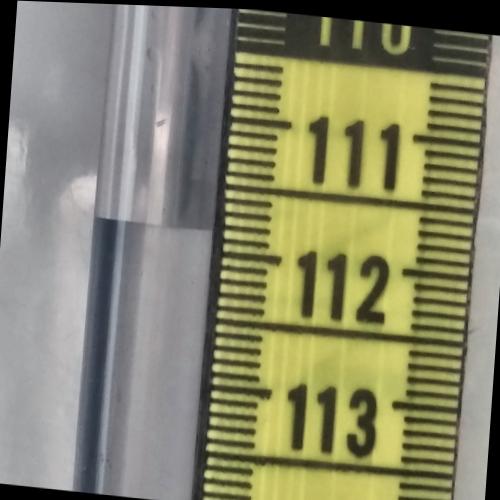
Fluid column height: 111.8 cm